Field crop: maize
Growth stage: 2
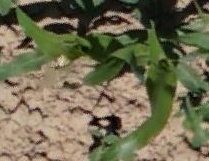
Species: maize